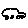
Label: car